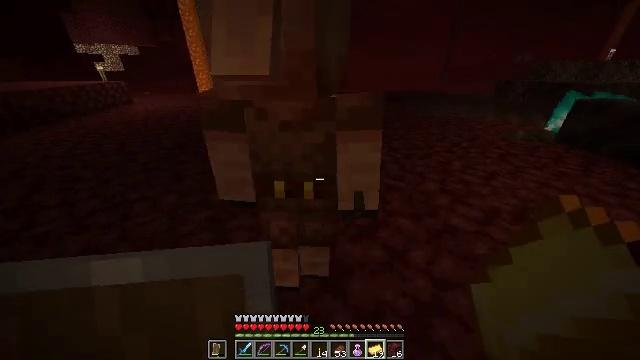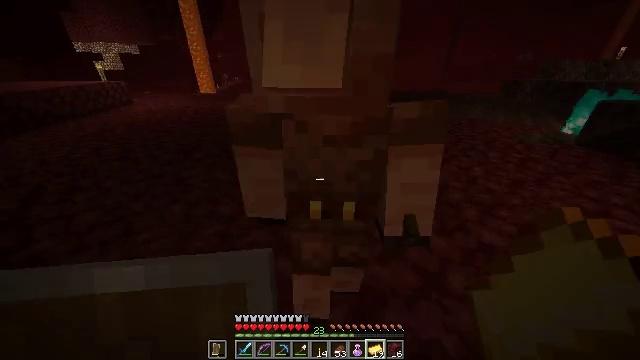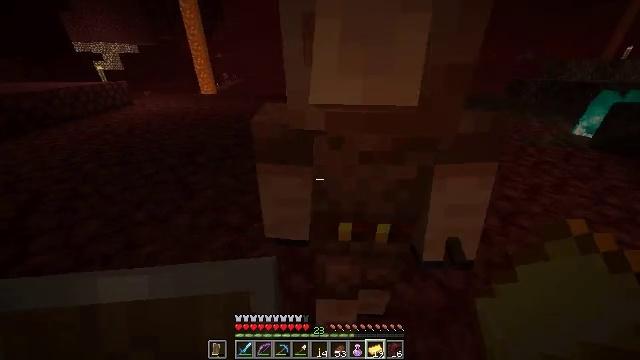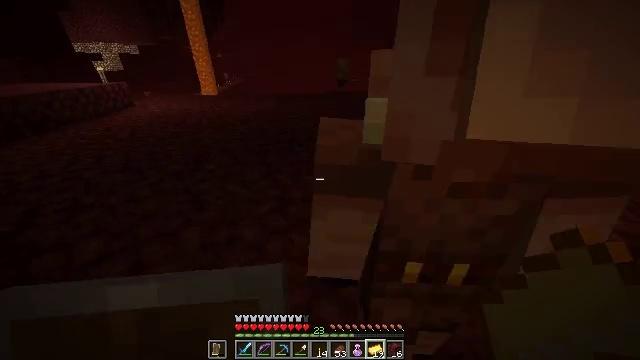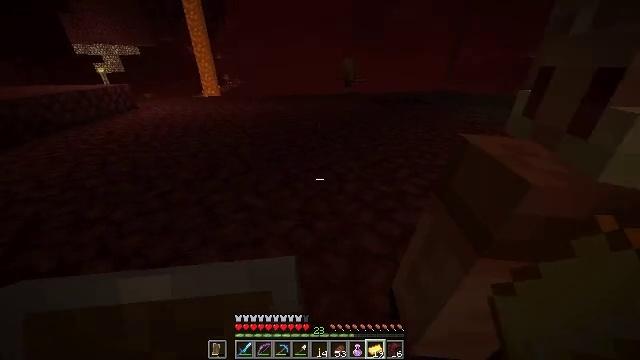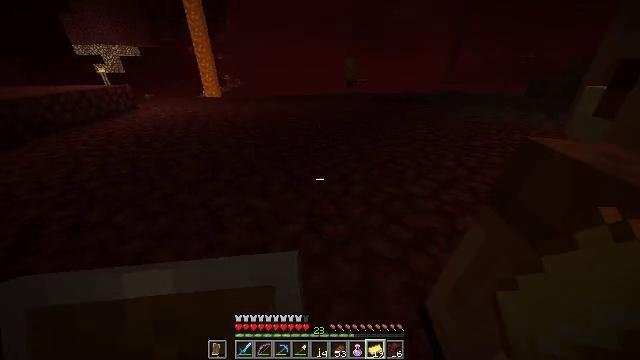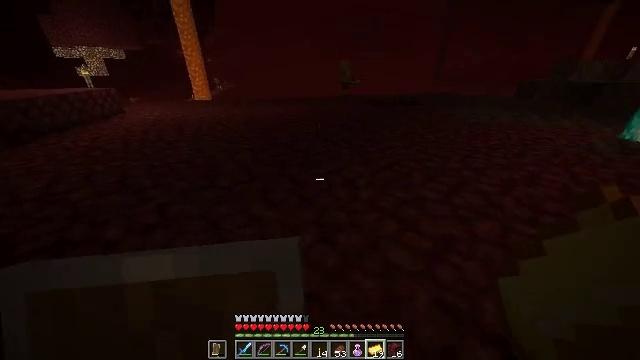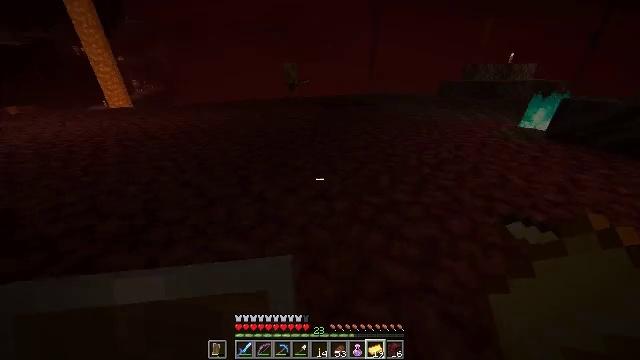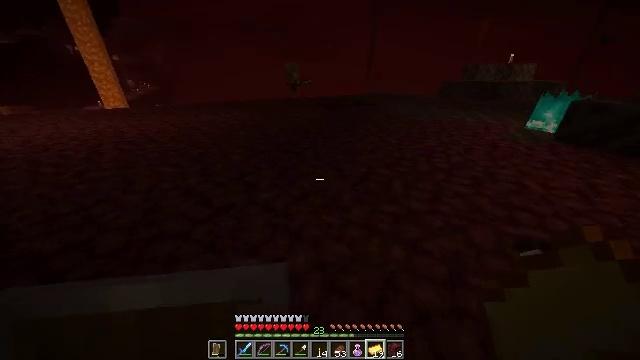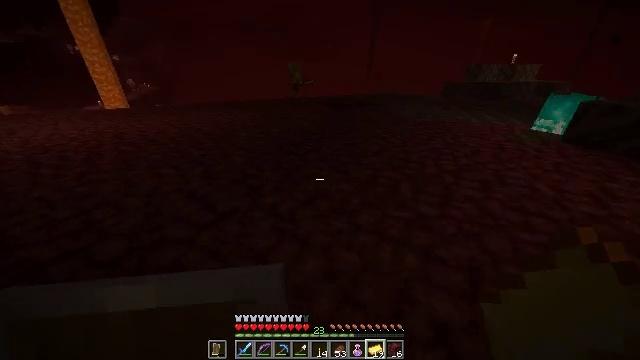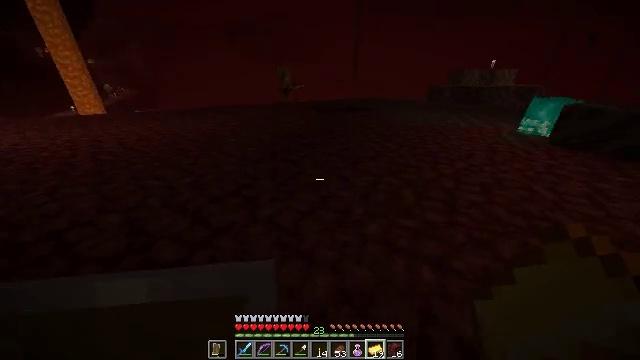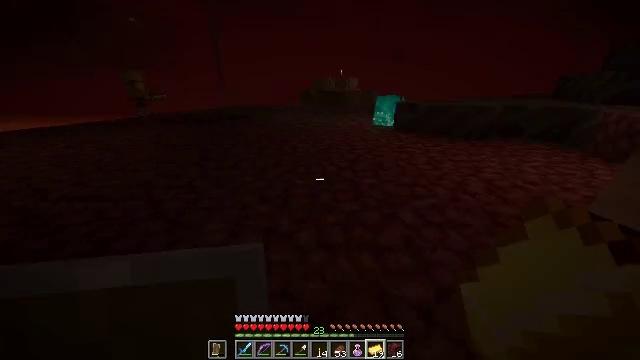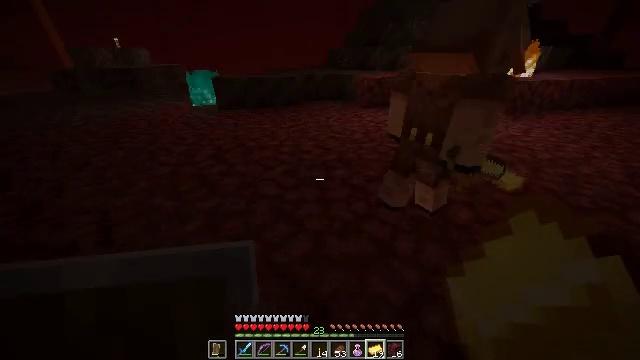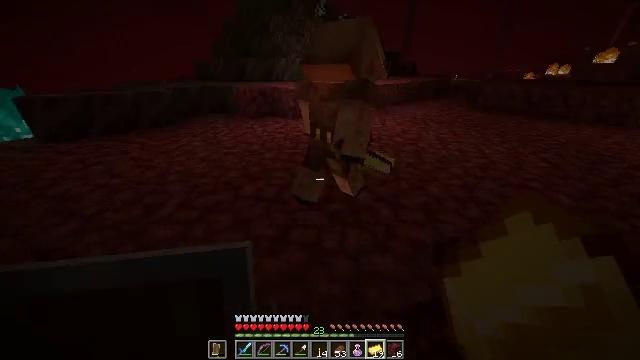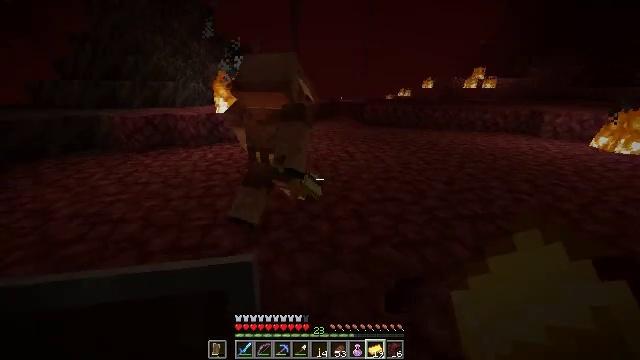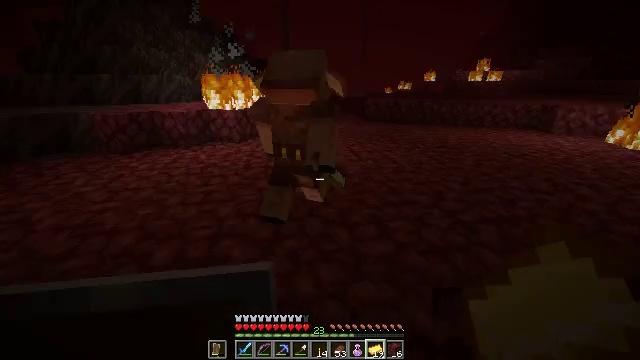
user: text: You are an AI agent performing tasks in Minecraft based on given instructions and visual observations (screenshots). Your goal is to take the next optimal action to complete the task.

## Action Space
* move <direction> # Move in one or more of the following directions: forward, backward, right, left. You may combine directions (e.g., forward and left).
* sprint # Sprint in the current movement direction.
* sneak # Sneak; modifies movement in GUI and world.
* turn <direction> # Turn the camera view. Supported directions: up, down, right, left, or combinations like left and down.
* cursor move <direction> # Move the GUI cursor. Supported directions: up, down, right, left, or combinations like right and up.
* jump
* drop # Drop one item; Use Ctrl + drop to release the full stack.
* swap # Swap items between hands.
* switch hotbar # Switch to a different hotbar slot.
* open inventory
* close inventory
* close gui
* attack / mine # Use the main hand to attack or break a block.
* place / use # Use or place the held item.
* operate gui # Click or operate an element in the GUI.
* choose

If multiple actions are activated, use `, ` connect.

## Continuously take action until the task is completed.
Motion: motion action
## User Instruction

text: Drop a gold ingot.
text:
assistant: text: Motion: move forward and move left
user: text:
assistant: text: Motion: move forward and move left
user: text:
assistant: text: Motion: move forward and move left
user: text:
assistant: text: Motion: move forward and move left
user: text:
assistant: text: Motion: move forward and move left
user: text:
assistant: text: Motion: move forward and move left, turn right
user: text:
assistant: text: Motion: move forward and move left, turn right
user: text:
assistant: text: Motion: move forward and move left
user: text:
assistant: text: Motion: move forward and move left
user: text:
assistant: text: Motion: move forward and move left, turn right
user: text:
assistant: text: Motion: move forward and move left, turn right and up
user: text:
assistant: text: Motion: move forward, turn right and down
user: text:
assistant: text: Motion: move forward and move left, turn right and up
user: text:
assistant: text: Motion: move left, turn right and up
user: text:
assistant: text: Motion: move left, turn right
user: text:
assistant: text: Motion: move back and move left
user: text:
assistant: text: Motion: move back and move left
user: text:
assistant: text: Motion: move back and move left
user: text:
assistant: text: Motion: move back and move left, turn left and up
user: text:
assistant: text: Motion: move left, turn left and up
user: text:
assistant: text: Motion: move forward and move left, turn left and up
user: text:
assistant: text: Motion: move forward and move left, turn left
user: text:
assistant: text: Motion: move forward and move left, turn left
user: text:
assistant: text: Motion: move forward
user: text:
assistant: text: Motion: move forward
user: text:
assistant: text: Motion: move forward, turn left
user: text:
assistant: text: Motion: move forward, turn left and down
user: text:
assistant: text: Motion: move forward, turn left
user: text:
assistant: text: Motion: move forward
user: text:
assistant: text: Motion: move forward and move left